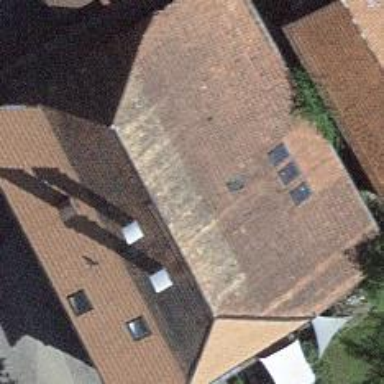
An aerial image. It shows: Residential building with half-hipped roof shape.